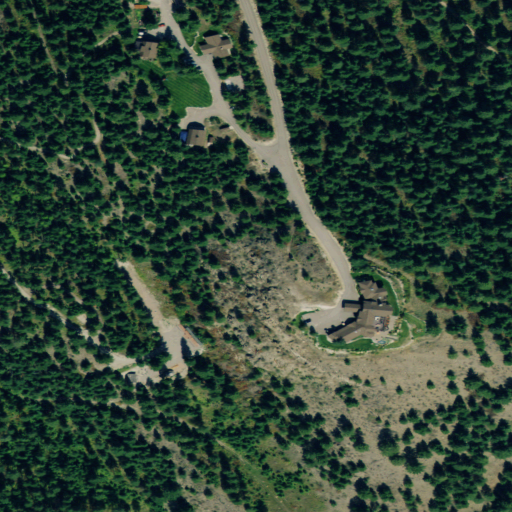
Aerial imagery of mountain in Montana named Mount Johns containing evergreen forest, grassland, shrub, open development, low intensity development, and medium intensity development